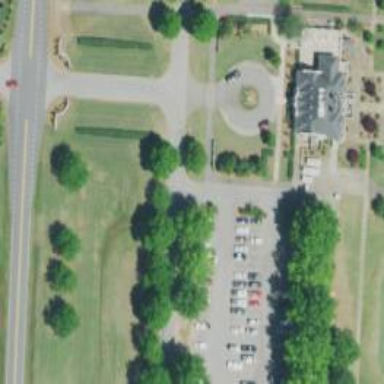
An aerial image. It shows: Path designated for golf carts.